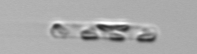
Label: Dactyliosolen_fragilissimus